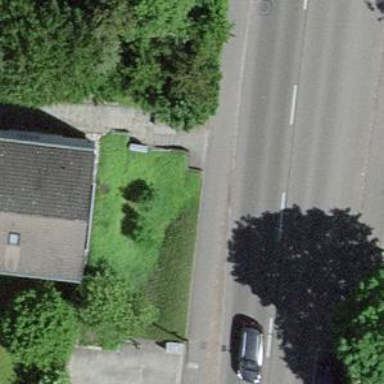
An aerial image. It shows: Sidewalk.